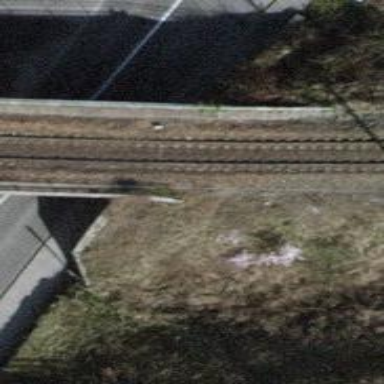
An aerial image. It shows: Bridge over railway with electrified contact lines.